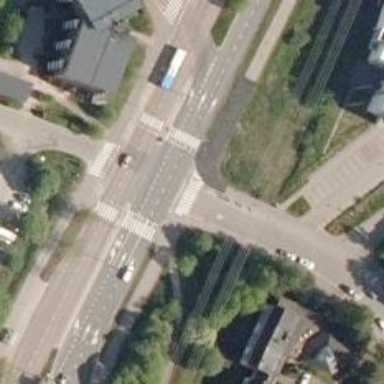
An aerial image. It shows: Crossing on asphalt cycleway.